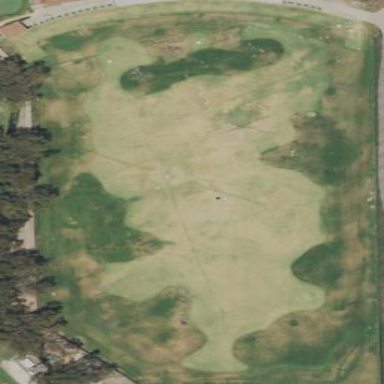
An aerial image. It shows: Golf pitch for leisure land.